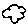
Label: cloud